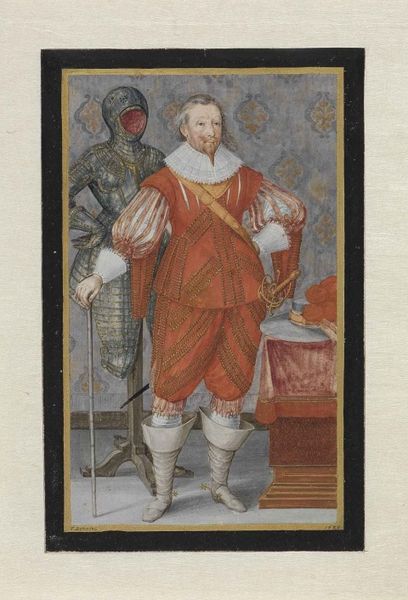
Titel: Friedrich Graf von Solms-Rödelheim in ganzer Figur
Künstler: Friedrich Brentel
Standort: Karlsruhe
Institution: Staatliche Kunsthalle Karlsruhe
Schlagwörter: blau, feder, gemälde, hand, mann, schatten, weiß, blumen, bunt, elegant, grau, handschuh, hut, licht, orange, tisch, blüten, obst, rot, tuch, malerei, muster, ornament, bart, hose, jacke, wand, federn, gesicht, kleidung, kragen, rahmen, samt, stehen, ärmel, bild, bildnis, herr, portrait, porträt, spiegel, tischtuch, öl, felder, gewand, gold, haare, pose, stehend, adel, spitzen, stock, stillleben, schärpe, adlig, farbig, papier, gehstock, schuhe, stab, rand, krieg, blue, curtain, feathers, hands, hat, king, könig, lanze, men, red, soldier, sword, white, arm, belt, black, collar, dick, face, france, gray, grey, hair, lace, nose, old, painting, table, tapete, wall, yellow, aufrecht, wandmalerei, streifen, cupboard, flowers, pattern, print, tapestry, brown, floor, wallpaper, rüschen, krempe, griff, truhe, panzer, gerüst, stolz, spanisch, schwert, säbel, uniform, soldat, waffe, adeliger, degen, helm, manschette, manschetten, stiefel, herrscher, niederländisch, schuh, ritter, ganzkörper, fürst, rüstung, spitzbart, wappen, wood, silver, food, fruit, man, dolch, mittelalter, wams, general, background, head, tapisserie, ritterrüstung, armor, armour, baroque, costume, eyes, feldherr, helmet, knight, male, metal, noble, prince, sash, stand, suit, kleiderständer, ständer, adelig, pluderhose, drawing, paper, decoration, frame, castle, color, shadow, coat, fabric, mouth, beard, boots, french, kight, cravat, desk, smile, model, photo, british, fence, person, duke, emperor, human, royal, clothes, neck, schäfte, italian, ground, aristokratie, large, pants, shoes, england, medieval, stifel, gemächer, graue haare, legs, cloth, american, cane, figure, stripes, gentleman, tablecloth, landsknecht, altar, geschlitzt, trousers, lapel, mannequin, stick, shirt, standing, cabinet, staff, pointy, goatee, royalty, ausrüstung, big, potrait, ruffles, mustache, moustache, iron, sleeves, rapier, posed, köstüm, weapon, nobility, stulpenstiefel, doppelgänger, standard, dandy, tights, european, saber, sabel, fat, beards, rstung, ruler, grey hair, tomato, aristocrat, 18th century, count, sabre, stance, motiev, fencing, guy, swordc, paatern, standar, paintin, conqueror, armer, gray hair, regal, satchel, oranges, decor, re, coots, amour, handle, nobel, trouses, damask, tablecloat, motifs, posing, poofy, pointy beard, hilt, portray, baldric, slashed, red shirt, ganzkörperproträt, musketeer, van dyke, royaly, säel, stock bart, waffengurt